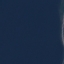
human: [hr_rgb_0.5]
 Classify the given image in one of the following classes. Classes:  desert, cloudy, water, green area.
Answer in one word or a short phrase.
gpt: water